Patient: sex M, age 69
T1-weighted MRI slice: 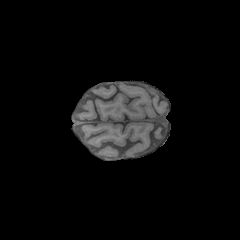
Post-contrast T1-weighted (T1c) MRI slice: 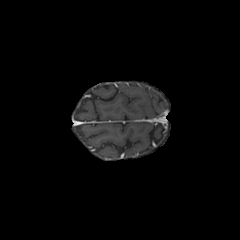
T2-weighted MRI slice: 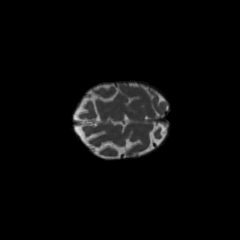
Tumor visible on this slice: no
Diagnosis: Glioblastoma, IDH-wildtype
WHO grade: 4